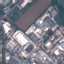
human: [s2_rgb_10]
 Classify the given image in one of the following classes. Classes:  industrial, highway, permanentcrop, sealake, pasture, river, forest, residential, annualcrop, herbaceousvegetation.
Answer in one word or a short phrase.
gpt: Industrial